Chest X-ray:
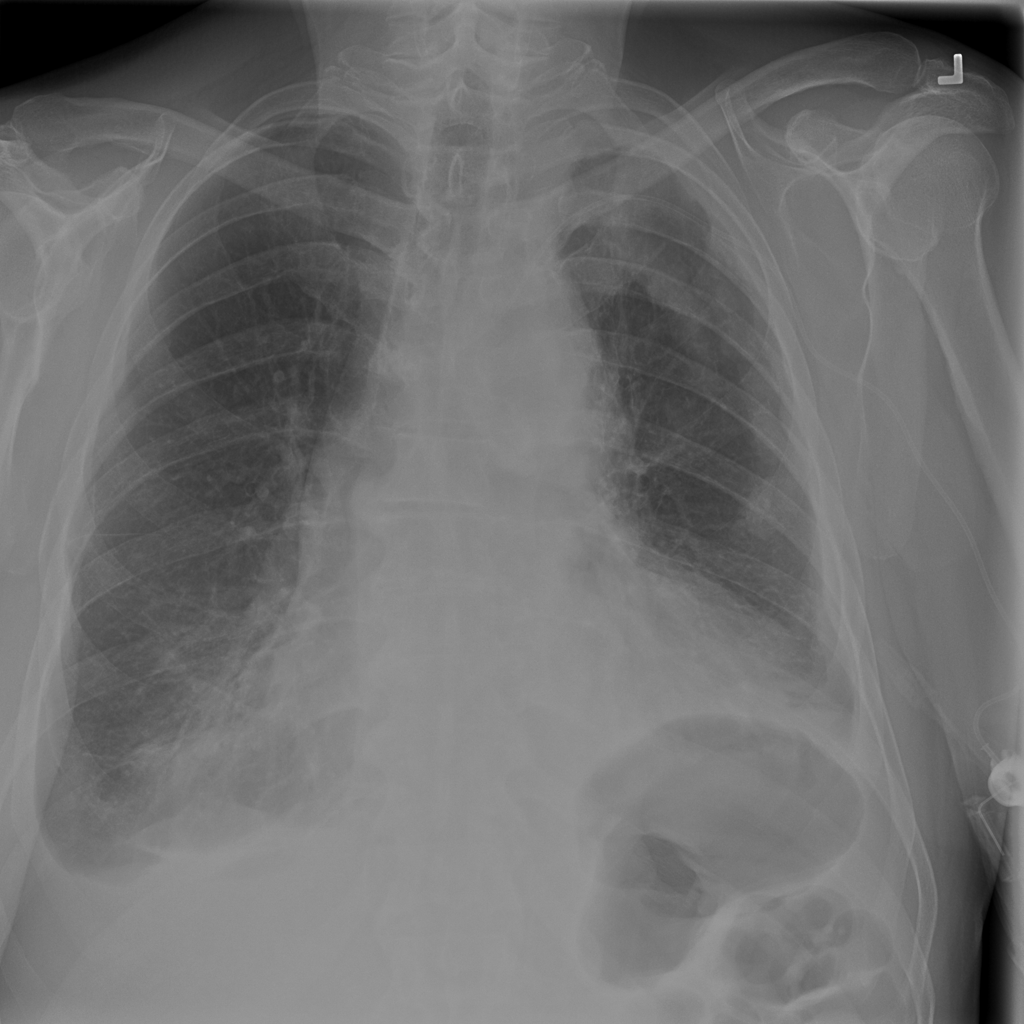
Findings: Consolidation, Effusion, Pleural Thickening
No abnormal finding: no